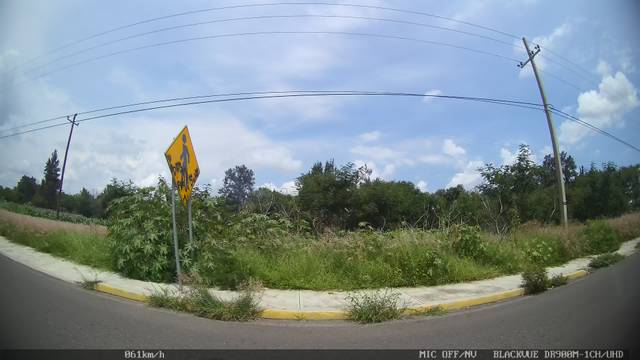
Region: Mexico
Coordinates: 18.876, -98.451